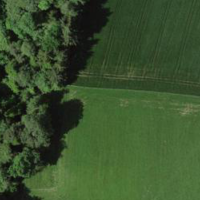
EUNIS habitat code: 52
Species observed at this site:
Meles meles